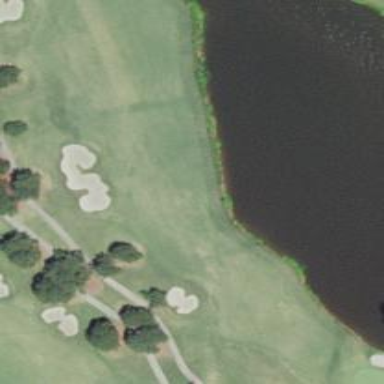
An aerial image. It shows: Golf hole.